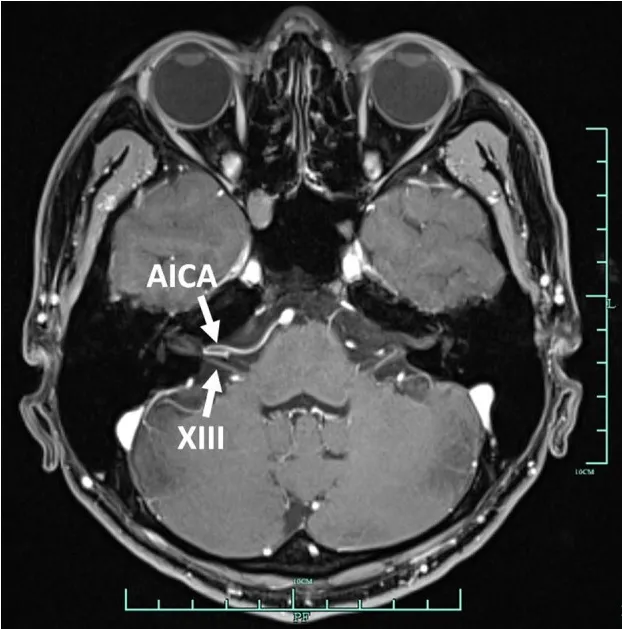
Contrast enhancement MRI of the internal auditory canal. The right AICA compressed the vestibulocochlear nerve. AICA, anterior inferior cerebellar artery; XIII, vestibulocochlear nerve.
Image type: radiology (mri)